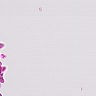
Metastatic tissue present: no